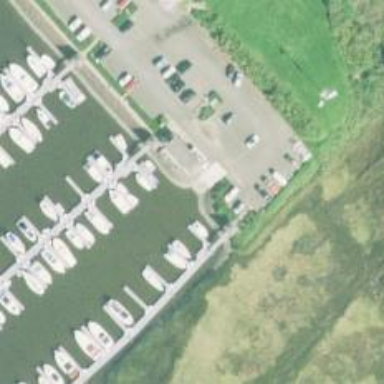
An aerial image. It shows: Slipway on leisure land.